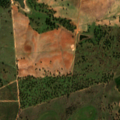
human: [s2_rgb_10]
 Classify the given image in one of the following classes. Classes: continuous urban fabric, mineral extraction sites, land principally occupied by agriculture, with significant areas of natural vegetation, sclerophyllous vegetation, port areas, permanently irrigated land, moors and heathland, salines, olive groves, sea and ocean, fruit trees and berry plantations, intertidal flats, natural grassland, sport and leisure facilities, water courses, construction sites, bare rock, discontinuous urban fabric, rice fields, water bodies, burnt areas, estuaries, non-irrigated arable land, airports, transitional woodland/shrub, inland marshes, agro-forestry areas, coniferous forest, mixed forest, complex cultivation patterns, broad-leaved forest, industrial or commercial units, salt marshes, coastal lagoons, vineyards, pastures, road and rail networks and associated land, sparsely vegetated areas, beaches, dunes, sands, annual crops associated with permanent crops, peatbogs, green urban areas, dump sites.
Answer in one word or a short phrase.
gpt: non-irrigated arable land, olive groves, pastures, agro-forestry areas, broad-leaved forest, transitional woodland/shrub